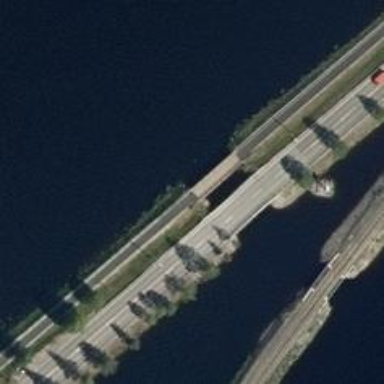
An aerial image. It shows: Cycleway with asphalt surface on embankment.